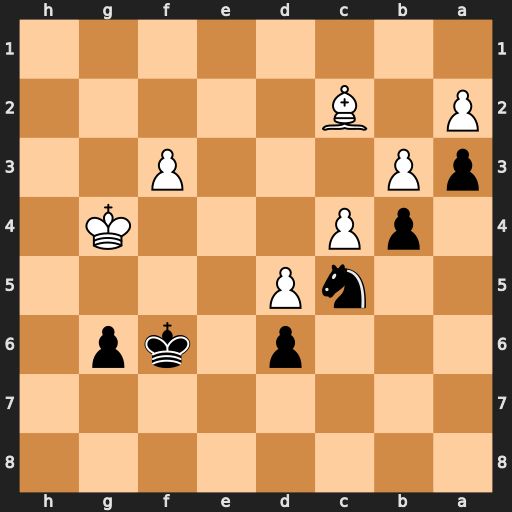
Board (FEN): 8/8/3p1kp1/2nP4/1pP3K1/pP3P2/P1B5/8
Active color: b
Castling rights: -
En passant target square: -
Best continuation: Ke5 f4+ Kd4